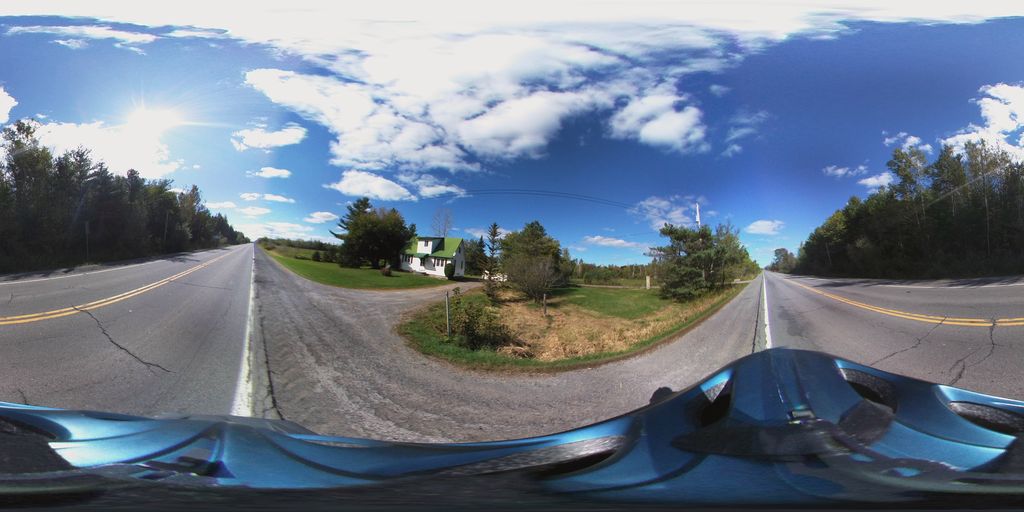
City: ottawa-gatineau